八年级 · 计数
张老师抽取了九年级部分男生掷实心球的成绩进行整理, 分成 5 个小组( $x$ 表示成绩, 单位: 米). $A$组: $5.25 \leq x<6.25$; $B$ 组: $6.25 \leq x<7.25 ; \quad C$ 组: $7.25 \leq x<8.25 ; D$ 组: $8.25 \leq x<9.25$; $E$ 组: $9.25 \leq x<10.25$, 规定 $x \geq 6.25$ 为合格, $x \geq 9.25$ 为优秀. 并绘制出扇形统计图和频数分布直方图(不完整).

$(1)$ 抽取的这部分男生有 \$ \qquad \$人，请补全频数分布直方图;

(2)抽取的这部分男生成绩的中位数落在 \$ \qquad \$组？扇形统计图中 $D$ 组对应的圆心角是多少度?

图1

频数（学生人数）

图2

（3)如果九年级有男生 400 人, 请你估计他们郑实心球的成绩达到合格的有多少人?
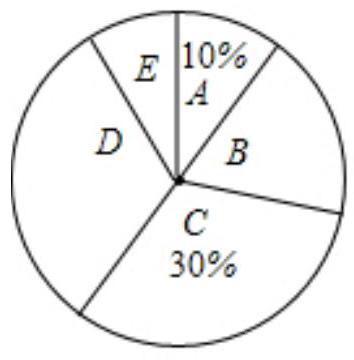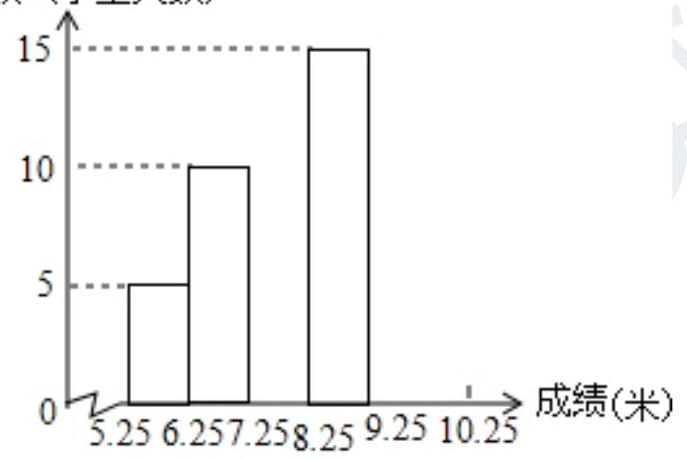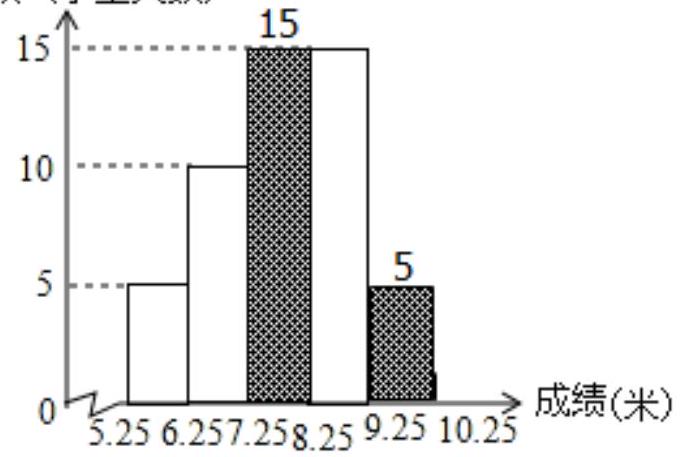
答案: 解: $(1) 5 \div 10 \%=50$ (人)

$C$ 组有 $50 \times 30 \%=15$ 人, $E$ 组有 $50-5-10-15-15=5$ 人,

频数分布直方图如图所示:
频数（学生人数）

图2

(2)抽取的这部分男生成绩的中位数落在 $C$ 组.

$\because D$ 组有 15 人, 占 $\frac{15}{50} \times 100 \%=30 \%$,

$\therefore$ 对应的圆心角 $=360^{\circ} \times 30 \%=108^{\circ}$.

(3) $(1-10 \%) \times 400=360$ 人，

估计他们郑实心球的成绩达到合格的有 360 人.